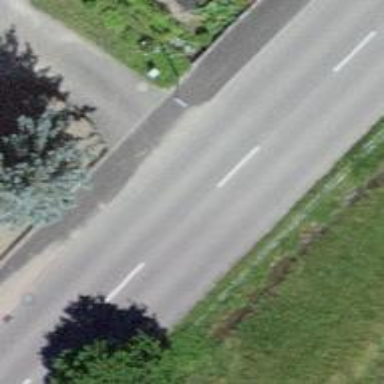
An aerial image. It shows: Secondary road with asphalt surface and sidewalk on the left.